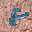
Label: 8